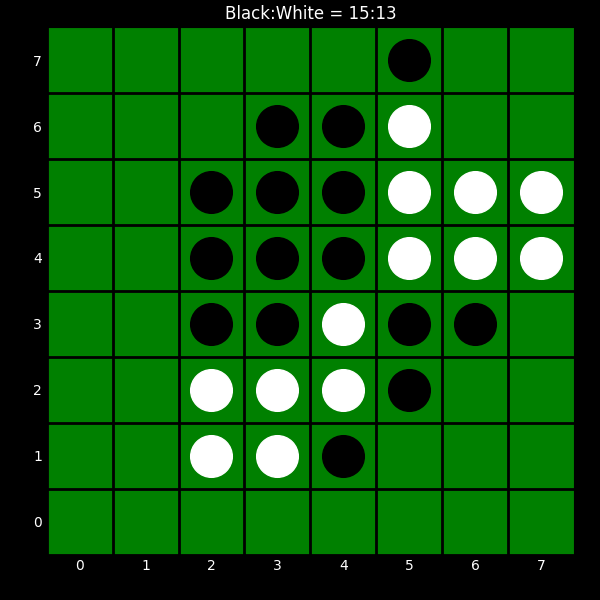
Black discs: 15
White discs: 13